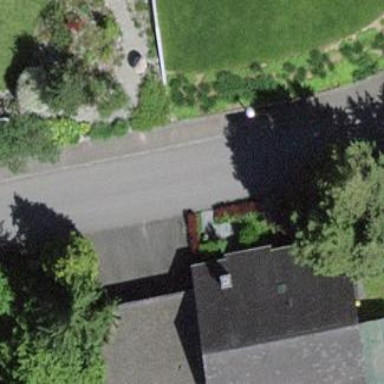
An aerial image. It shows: Detached building.